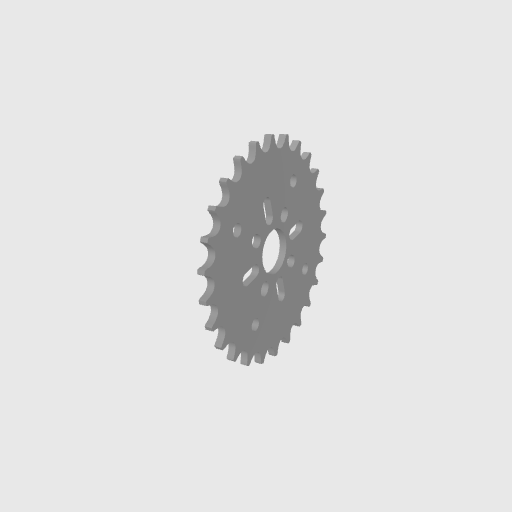
Part: HubMountAcetalSprocket26T